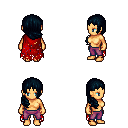
a pixel art fantasy rpg character, female body template, human, tanned skin, red tattered cape, magenta pants, raven right-swept hairstyle, four views (front, back, left, right), 2x2 character sprite sheet, small pixel art, hard edges, no anti-aliasing